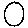
Label: circle